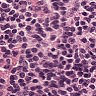
Metastatic tissue present: no